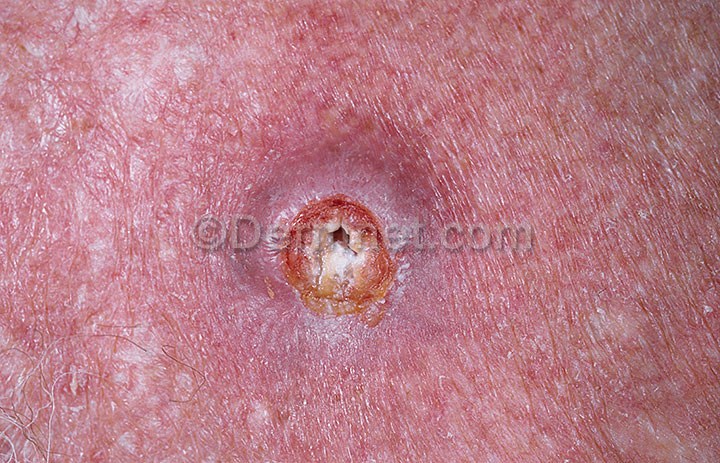
Disease: Actinic Keratosis Basal Cell Carcinoma and other Malignant Lesions